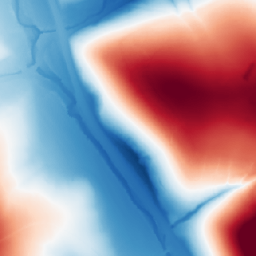
Category: classical
Decomposition family: gaussian
Decomposition parameters: sigma: 100
Upsampling method: area
Upsampling parameters: scale: 4
Upsampling scale: 4